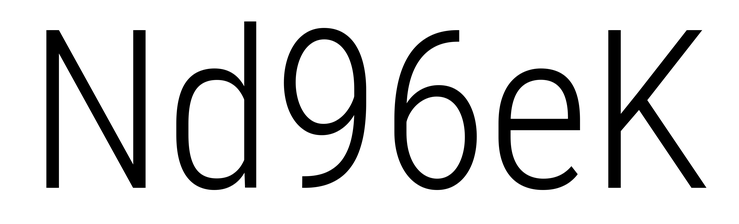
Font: Roboto_Condensed_Light